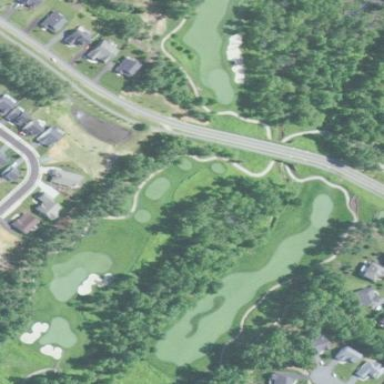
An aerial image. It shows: Area of rough grass used for golf.